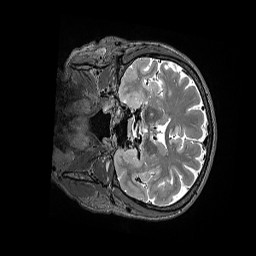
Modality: T2w
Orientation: coronal
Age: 53
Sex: female
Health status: ill
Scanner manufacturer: siemens
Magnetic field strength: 3 T
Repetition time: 3.2 s
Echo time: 0.564 s